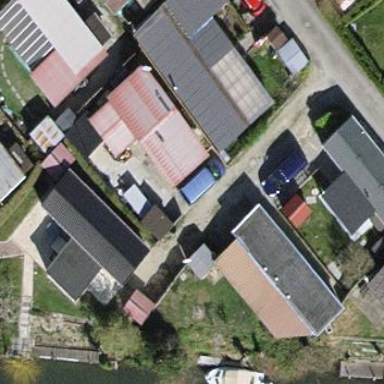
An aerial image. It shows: Static caravan building.